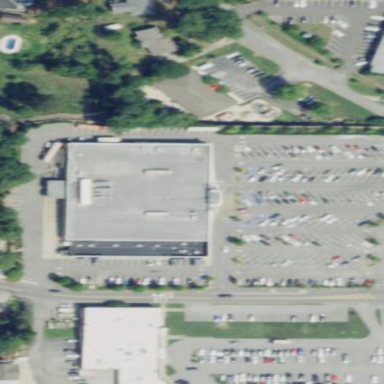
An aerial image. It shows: Supermarket located in building.